Current action and preconditions to check: trajectory_clear

Your task: For each precondition in the list above, predict whether it will hold at this action.

Consider the current scene as observed from the mobile robot's camera, and analyze the predicted future states of all dynamic agents (e.g., people, animals, vehicles, or any moving entities) within the NEXT SECOND.

IMPORTANT: Only answer "very likely" if you are absolutely certain—based on strong, clear evidence—that a dynamic agent will violate the precondition in the predicted future state. Do NOT answer "very likely" for unlikely, ambiguous, or low-probability risks.

Ask yourself for each precondition: Is there a high probability, with clear and convincing evidence, that the predicted future states of any dynamic agent will interfere with the predicted future state of the currently executing action within the NEXT SECOND, causing that precondition to fail?

Assess the risk level based on these predictions. Use "likely" or "very likely" if motions create a clear risk of interference.

Use "neutral" or "improbable" if agents are nearby but their predicted paths are clearly diverging or non-conflicting.

Failure Risk Categories: "very improbable", "improbable", "neutral", "likely", "very likely"

Answer Format: Output ONLY the probability_of_failure value from these categories: "very improbable", "improbable", "neutral", "likely", "very likely"

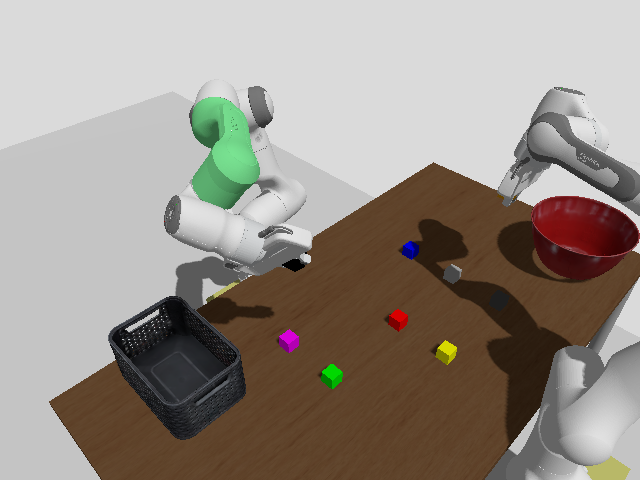

Answer: very improbable